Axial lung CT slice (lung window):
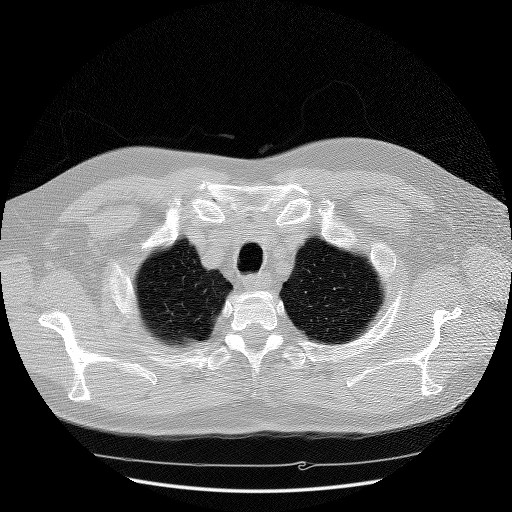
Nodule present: no